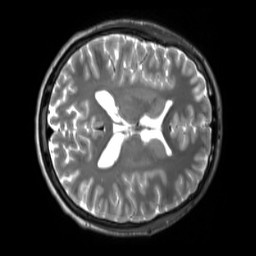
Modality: T2w
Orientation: axial
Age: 20
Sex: male
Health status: ill
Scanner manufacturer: siemens
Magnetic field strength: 3 T
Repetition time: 2.8 s
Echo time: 0.326 s